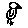
Label: bird